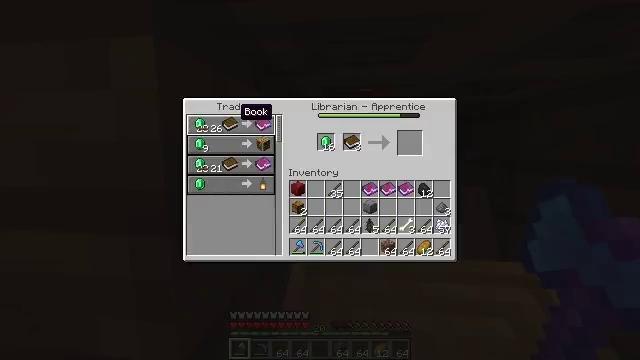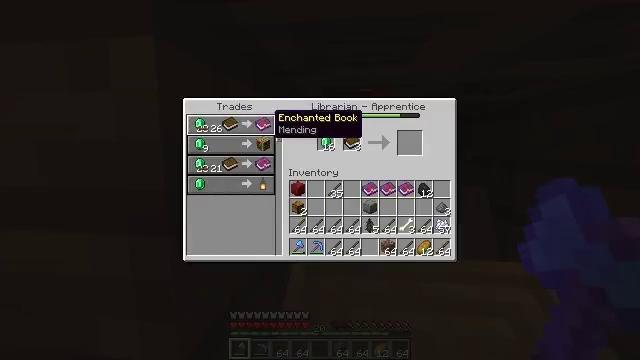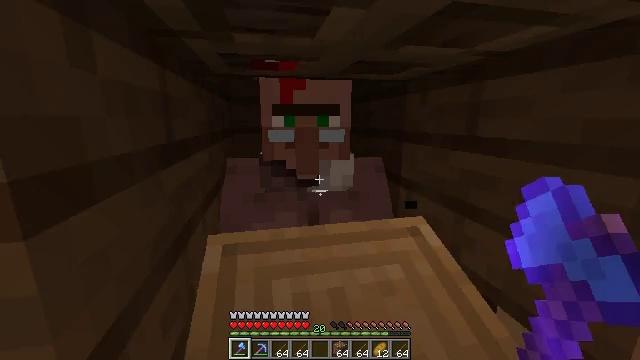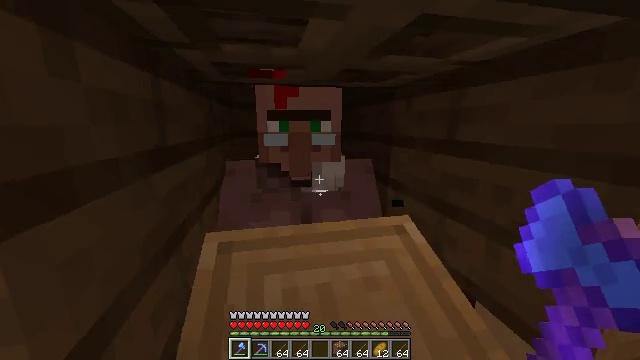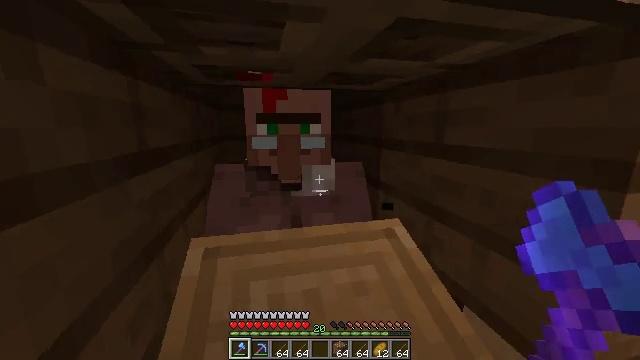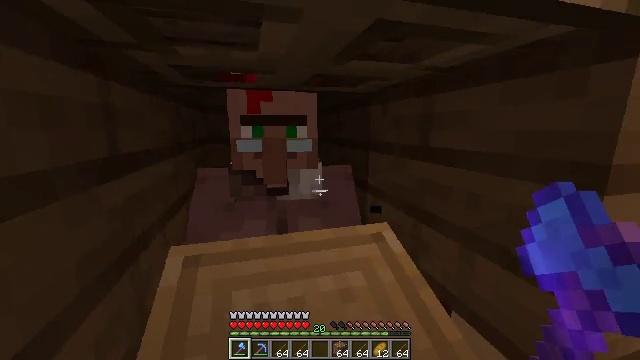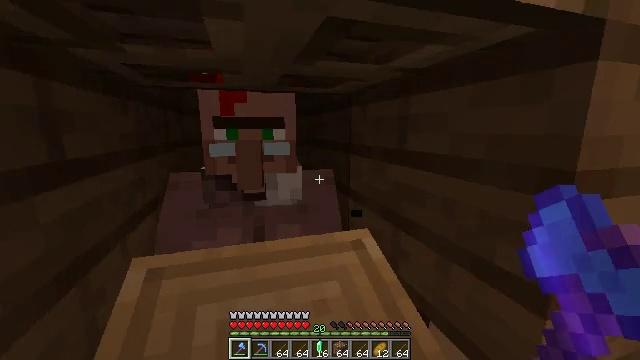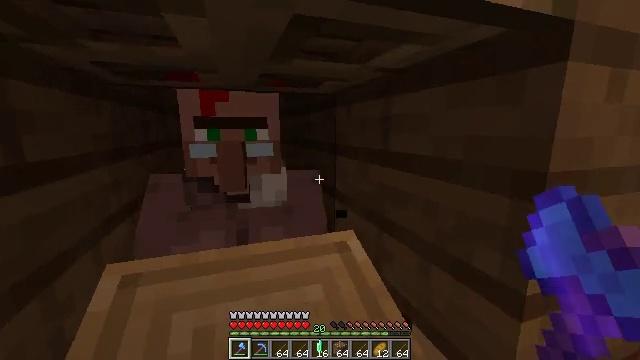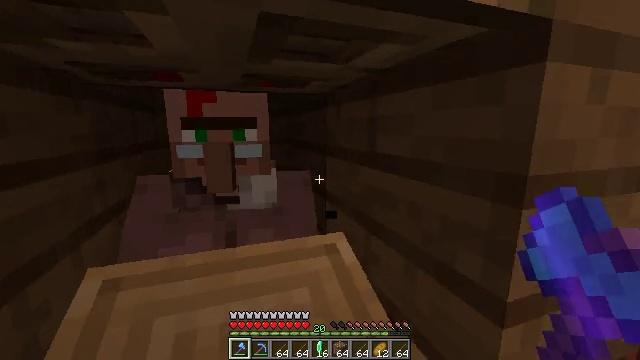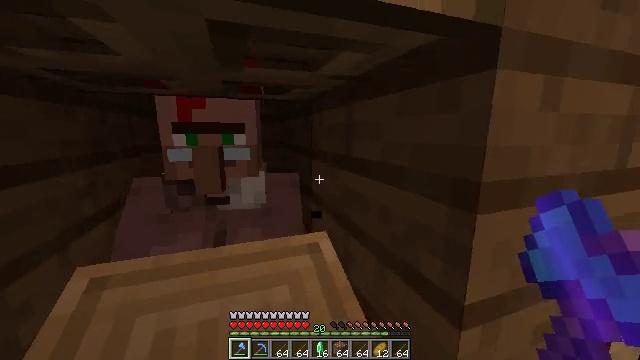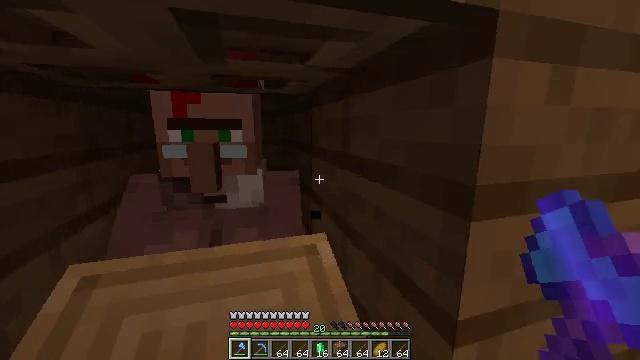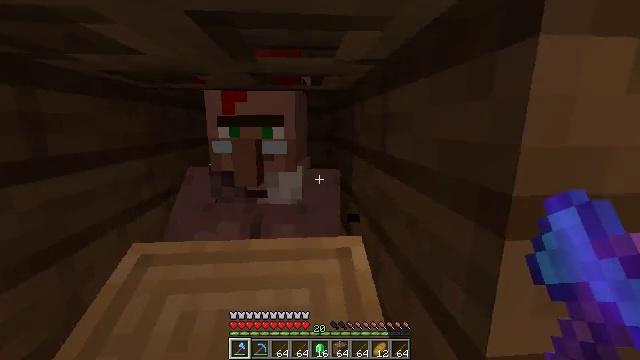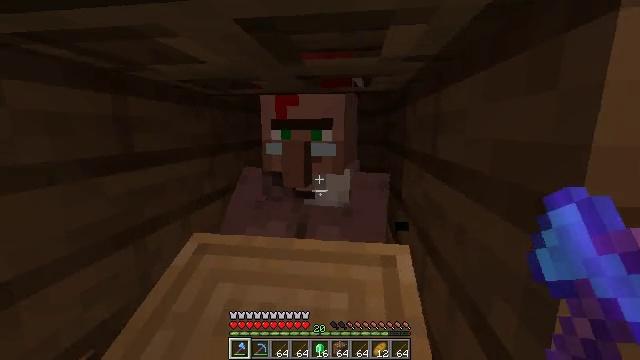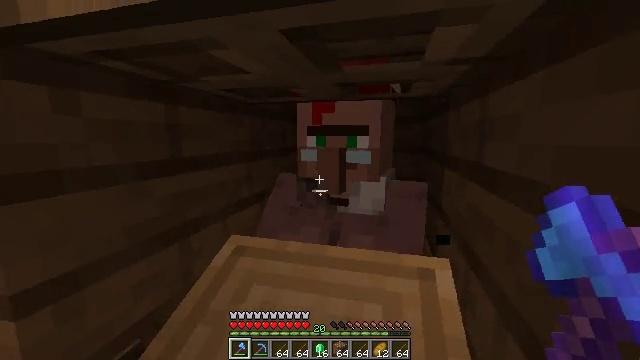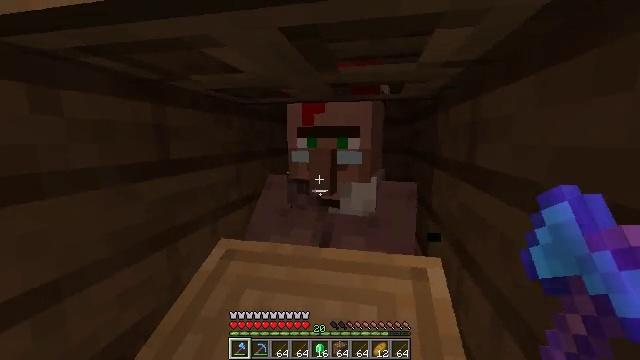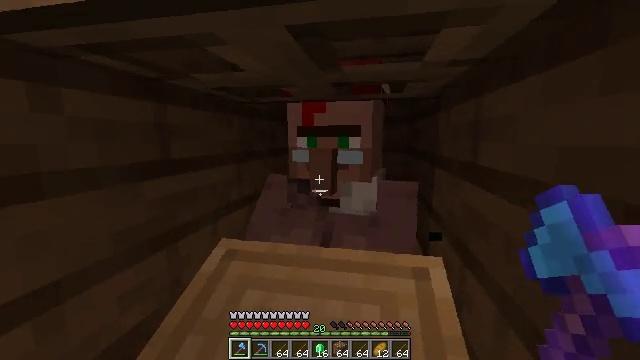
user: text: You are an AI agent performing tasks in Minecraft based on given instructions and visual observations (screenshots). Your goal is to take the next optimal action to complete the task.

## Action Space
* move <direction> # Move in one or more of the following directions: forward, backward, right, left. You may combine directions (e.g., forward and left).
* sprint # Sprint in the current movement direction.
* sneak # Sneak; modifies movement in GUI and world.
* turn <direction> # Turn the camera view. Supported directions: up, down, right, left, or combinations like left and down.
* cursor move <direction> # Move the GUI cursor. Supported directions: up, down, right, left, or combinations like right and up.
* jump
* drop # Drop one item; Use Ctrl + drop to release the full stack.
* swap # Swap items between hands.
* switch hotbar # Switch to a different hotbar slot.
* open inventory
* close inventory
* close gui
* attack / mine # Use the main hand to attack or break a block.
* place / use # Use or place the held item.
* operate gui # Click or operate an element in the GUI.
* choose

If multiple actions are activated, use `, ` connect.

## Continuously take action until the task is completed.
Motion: motion action
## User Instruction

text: Mine the anvil to break it.
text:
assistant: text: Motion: open gui
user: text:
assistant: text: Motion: move forward, sprint, cursor move right and down
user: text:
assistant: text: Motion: move forward, sprint, close gui
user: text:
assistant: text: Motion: move forward, sprint, turn right
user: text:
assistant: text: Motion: move forward, sprint, turn right
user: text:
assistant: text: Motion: move forward, sprint, turn right
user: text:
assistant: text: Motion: move forward, sprint, turn right
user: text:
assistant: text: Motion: move forward, sprint
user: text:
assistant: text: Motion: move forward, sprint
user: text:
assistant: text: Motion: move forward, sprint, turn left
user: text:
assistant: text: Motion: move forward, sprint, turn left
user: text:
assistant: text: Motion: move forward, sprint, turn left and up
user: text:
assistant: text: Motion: move forward, sprint, turn left and up
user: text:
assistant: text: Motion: move forward, sprint, turn right
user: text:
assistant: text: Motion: move forward, sprint
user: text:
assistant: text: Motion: move forward, sprint
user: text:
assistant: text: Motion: move forward, sprint
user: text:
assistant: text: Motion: move forward, sprint, turn left
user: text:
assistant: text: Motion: move forward, sprint, turn left
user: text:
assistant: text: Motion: move forward, sprint, turn left
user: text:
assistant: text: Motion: move forward, sprint, turn left and up
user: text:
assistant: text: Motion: move forward and move left, sprint, turn right
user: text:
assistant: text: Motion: move forward and move left, sprint
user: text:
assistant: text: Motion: move forward and move left, sprint, turn left
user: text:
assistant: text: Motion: move forward and move left, sprint, turn left
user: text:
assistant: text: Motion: move forward, sprint
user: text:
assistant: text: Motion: move forward, sprint, turn right
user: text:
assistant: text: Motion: move forward, sprint, turn right and down
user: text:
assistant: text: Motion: move forward, sprint, turn right and down
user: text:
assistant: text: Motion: move forward, sprint, turn right and down